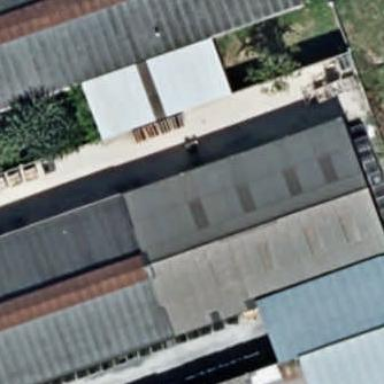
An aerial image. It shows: Industrial building.